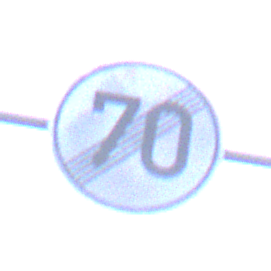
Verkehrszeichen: EndeGeschwindigkeit70
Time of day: SunriseSunset
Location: Outdoor (Suburban)
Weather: PartlyCloudy
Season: NotSpecified
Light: Natural